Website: macys
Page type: gifting
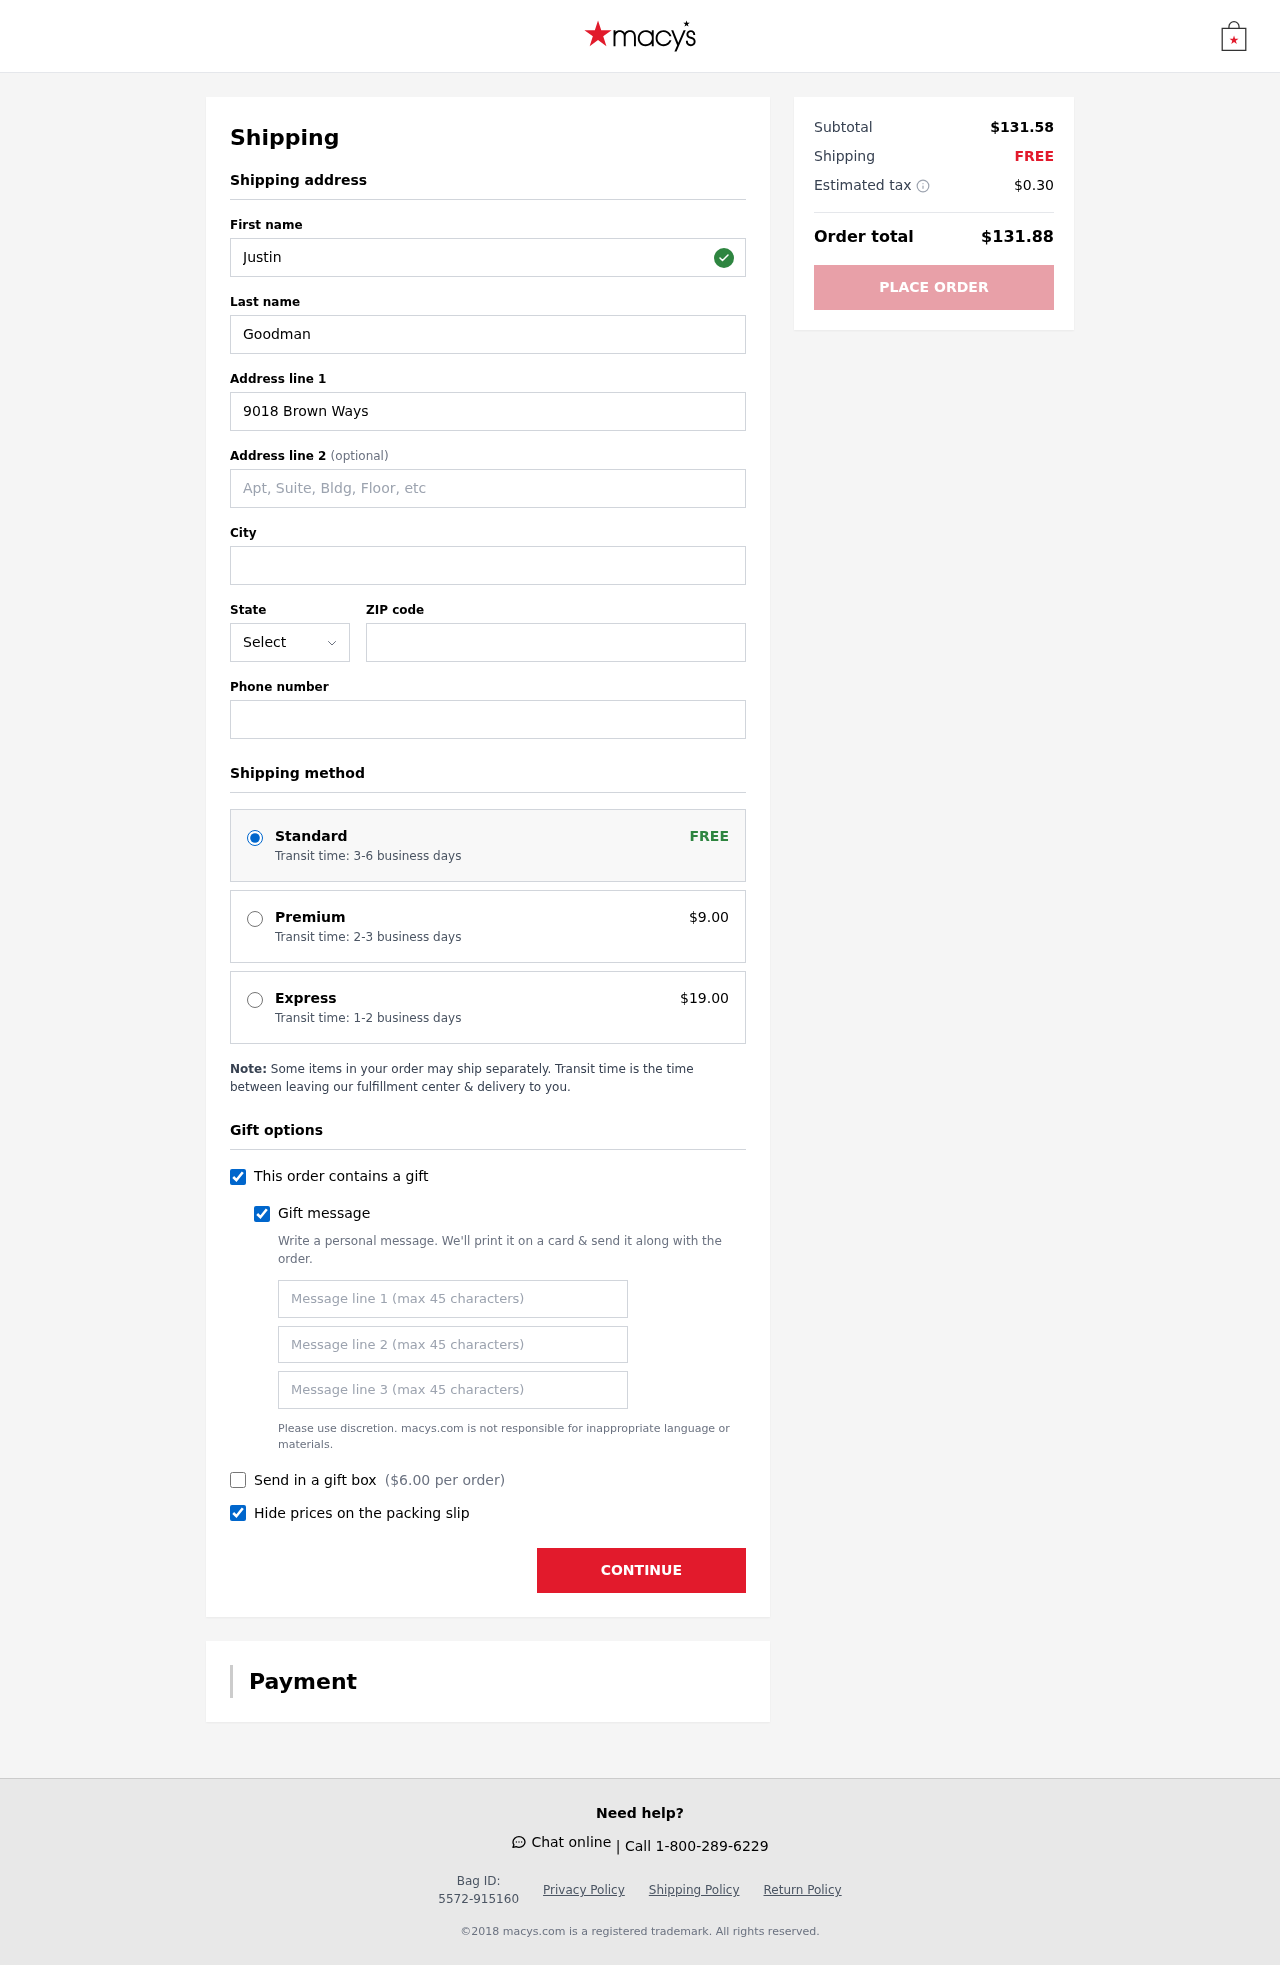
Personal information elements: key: PII_STATE_ABBR
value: KY
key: PII_FIRSTNAME
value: Justin
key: PII_LASTNAME
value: Goodman
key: PII_STREET
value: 9018 Brown Ways
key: PII_CITY
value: South Michael
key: PII_POSTCODE
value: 71025
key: PII_PHONE
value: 5958488622
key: PII_GIFT_MESSAGE
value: Hey Kenneth, I saw this stunning grey wolf canvas and immediately thought of you—it just captures your spirit so well! Hope it brings a little more wild inspiration into your space. Enjoy!  Justin
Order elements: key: ORDER_SHIPPING_STANDARD
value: Transit time: 3-6 business days
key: ORDER_SHIPPING_PREMIUM
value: Transit time: 2-3 business days
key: ORDER_SHIPPING_PREMIUM_PRICE
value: $9.00
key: ORDER_SHIPPING_EXPRESS
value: Transit time: 1-2 business days
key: ORDER_SHIPPING_EXPRESS_PRICE
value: $19.00
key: ORDER_GIFT_BOX_PRICE
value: $6.00
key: ORDER_SUBTOTAL
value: $131.58
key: ORDER_SHIPPING_COST
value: FREE
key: ORDER_TAX
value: $0.30
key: ORDER_TOTAL
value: $131.88